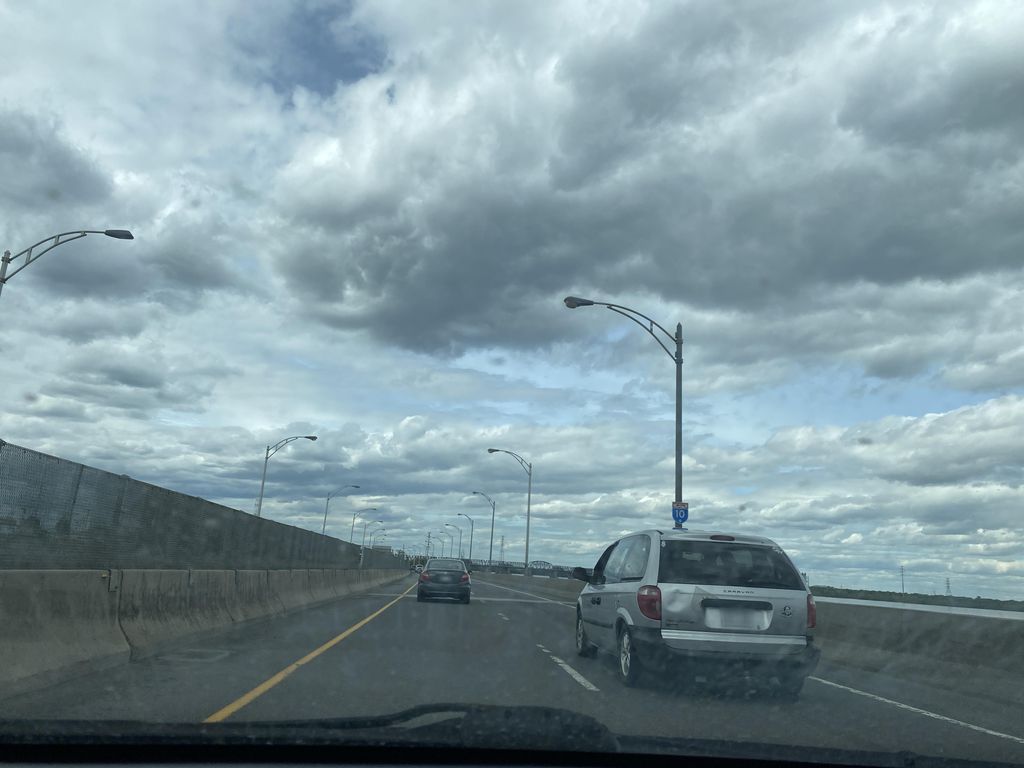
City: montreal